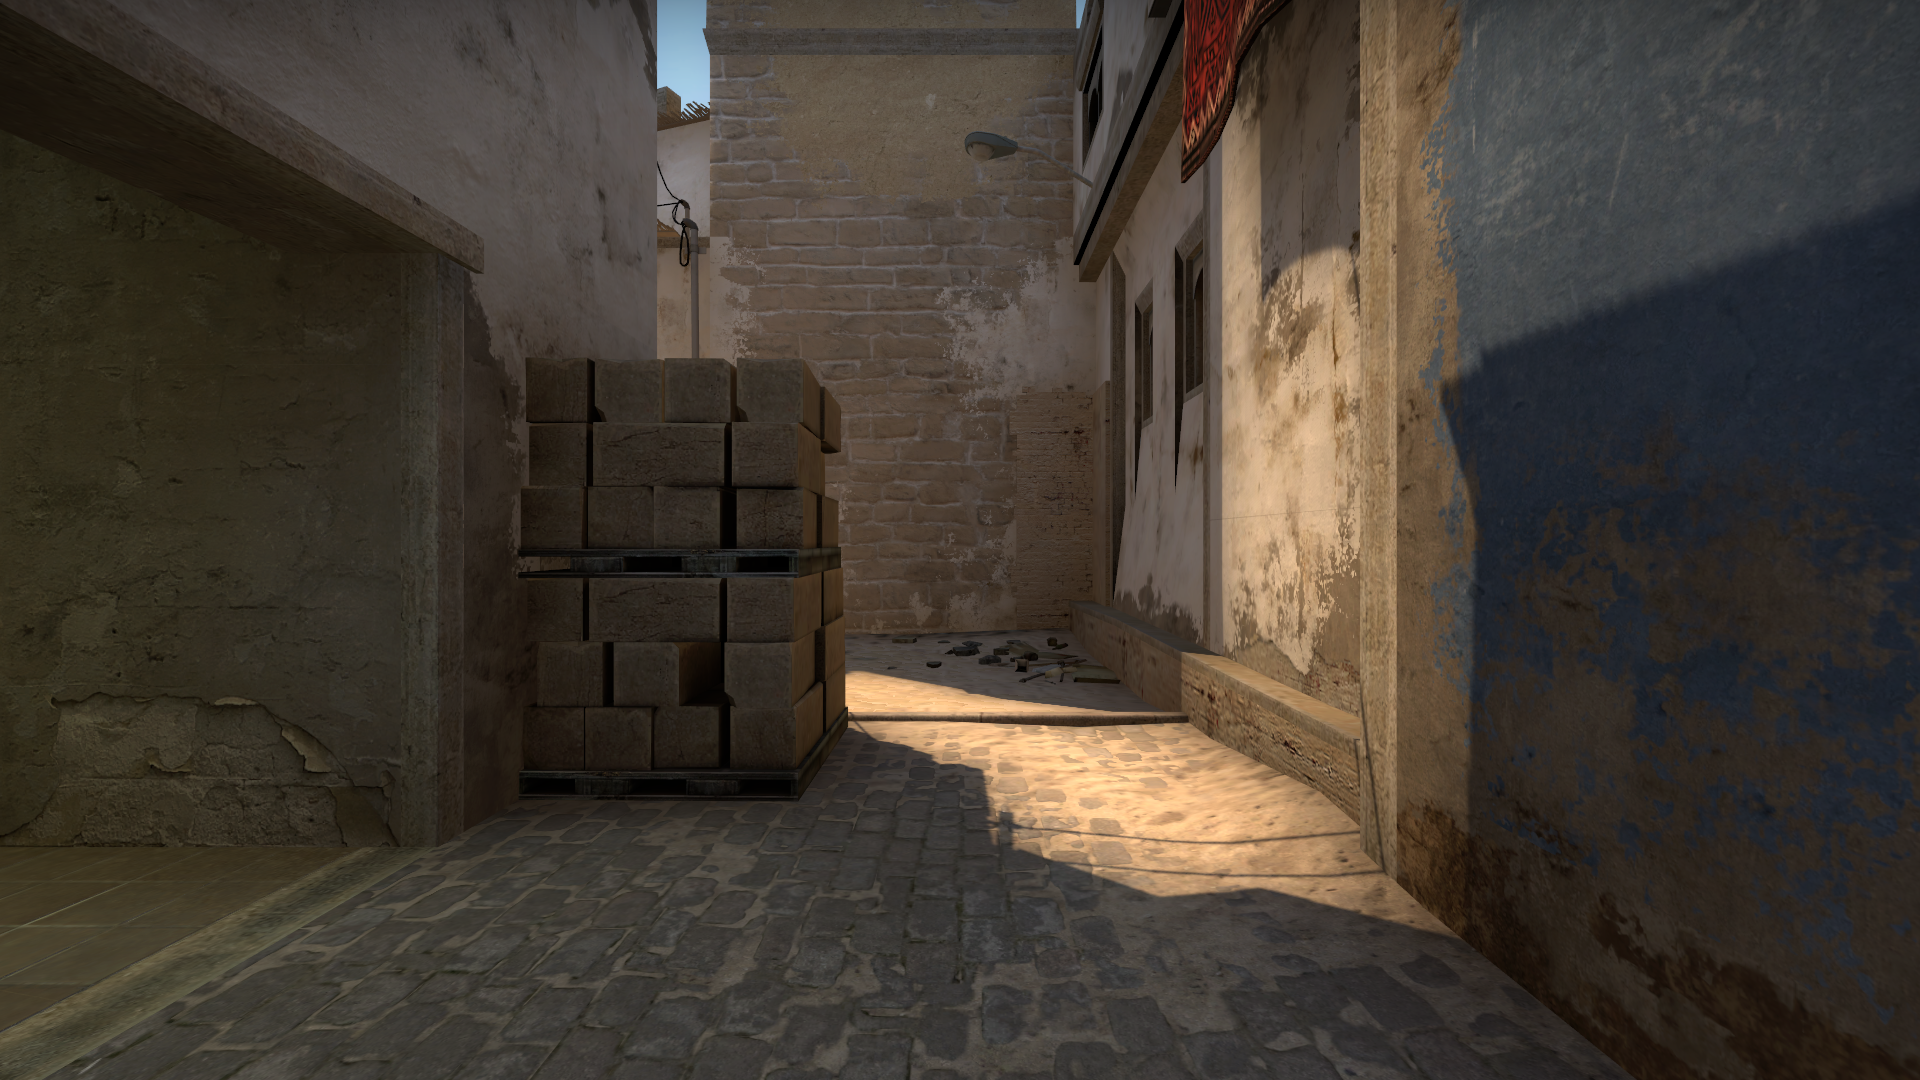
Map: de_mirage